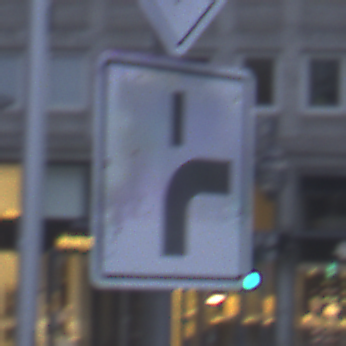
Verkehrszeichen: VerlaufVorfahrtsstrasse8
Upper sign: Vorfahrtsstrasse
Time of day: SunriseSunset
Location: Outdoor (Urban)
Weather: PartlyCloudy
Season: NotSpecified
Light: Natural